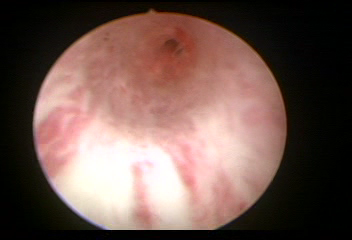
Modality: WLC
Class: Normal mucosa
Bladder cancer association: No